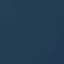
Label: SeaLake